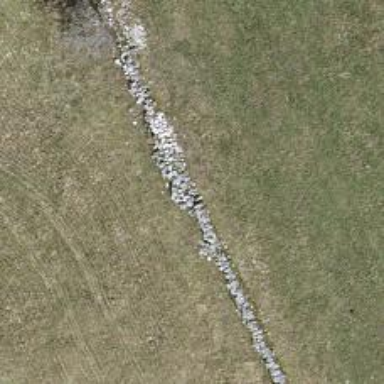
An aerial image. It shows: Wall barrier.